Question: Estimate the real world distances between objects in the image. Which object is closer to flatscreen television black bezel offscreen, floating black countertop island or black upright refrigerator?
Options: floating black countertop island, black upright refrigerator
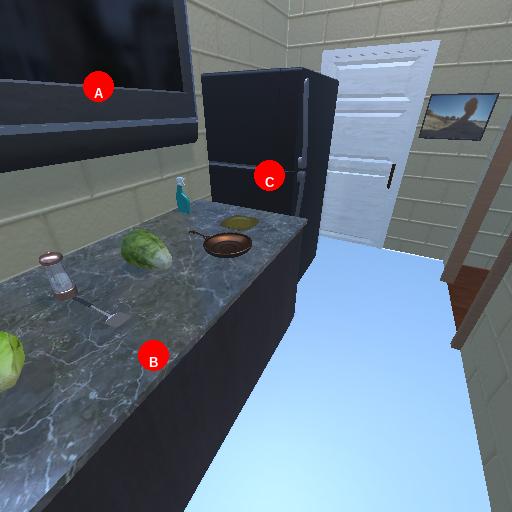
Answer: floating black countertop island